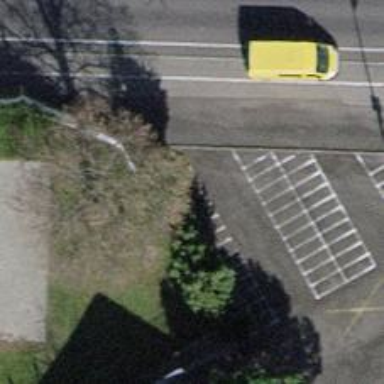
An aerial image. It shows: Bicycle parking area with wall loops.